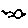
Label: bird